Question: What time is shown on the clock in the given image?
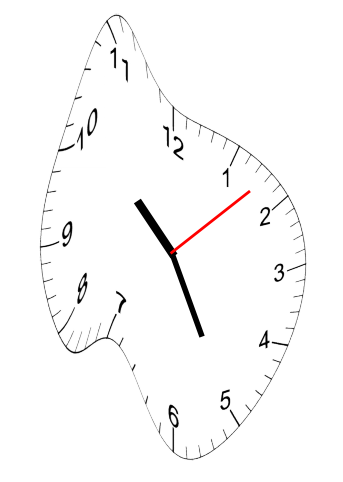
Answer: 10:25:08